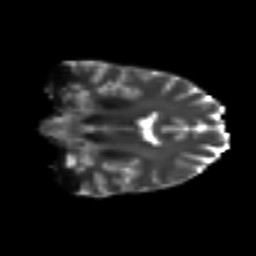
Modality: T2w
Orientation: coronal
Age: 29
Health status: ill
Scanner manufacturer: philips
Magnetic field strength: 3 T
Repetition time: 9 s
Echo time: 0.127 s